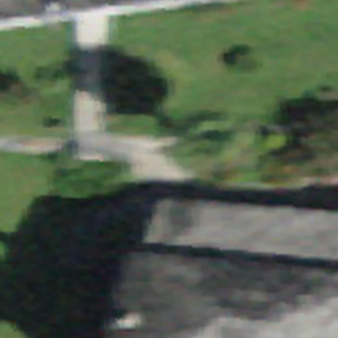
Label: other